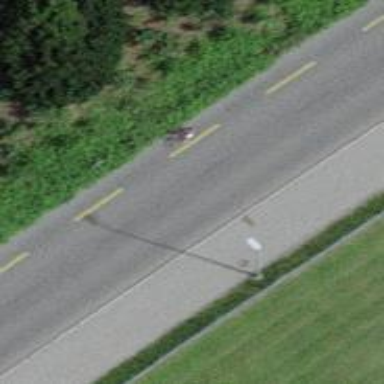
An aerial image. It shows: Residential road with asphalt surface. There is cycle lane on the left side.